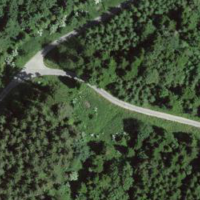
EUNIS habitat code: 44
Species observed at this site:
Fagus sylvatica